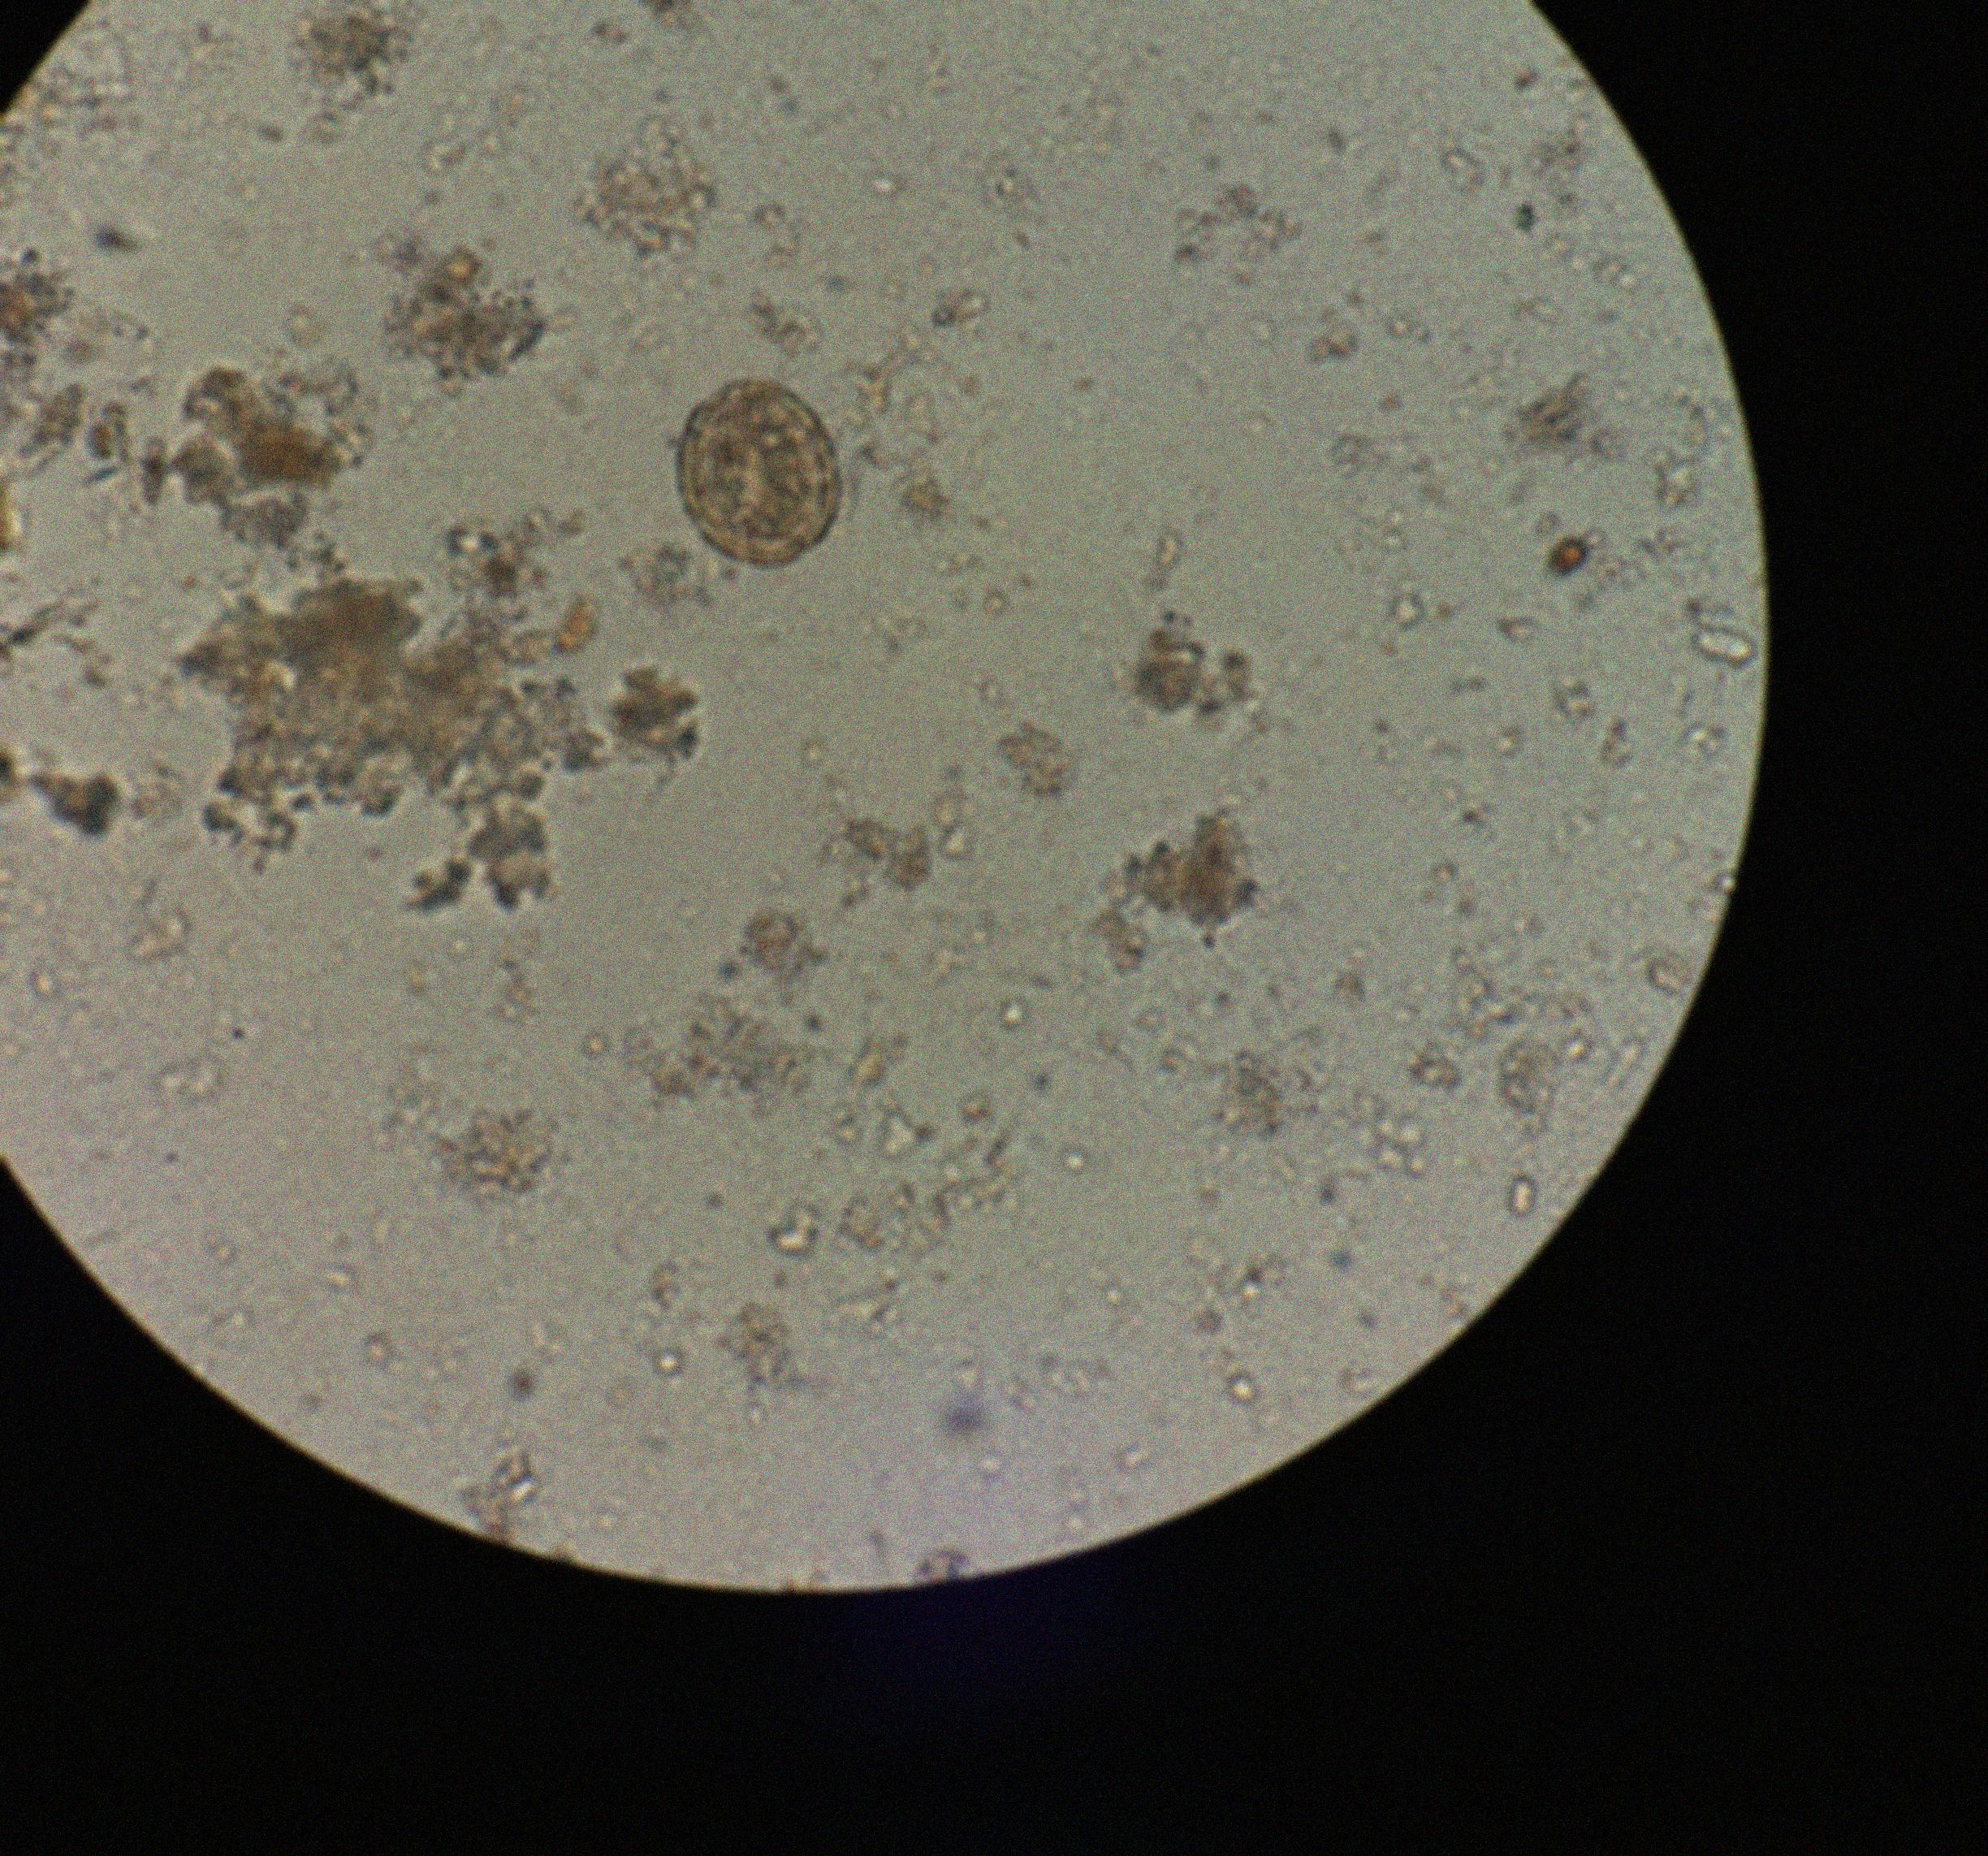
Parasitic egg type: Ascaris lumbricoides